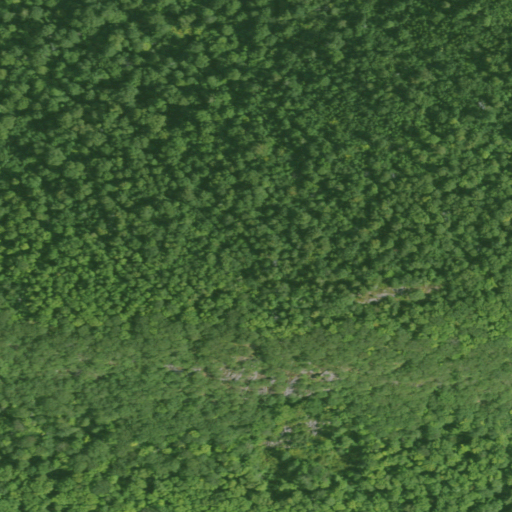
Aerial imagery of mountain in New York named Casey Mountain containing deciduous forest, mixed forest, and evergreen forest